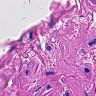
Metastatic tissue present: no